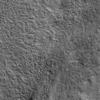
Label: not_dusty